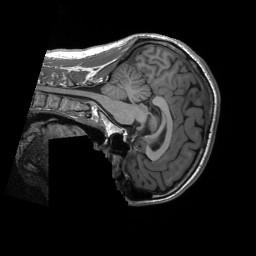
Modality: T1w
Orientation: sagittal
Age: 35
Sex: male
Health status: healthy
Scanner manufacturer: siemens
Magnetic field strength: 3 T
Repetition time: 2.3 s
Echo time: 0.00229 s